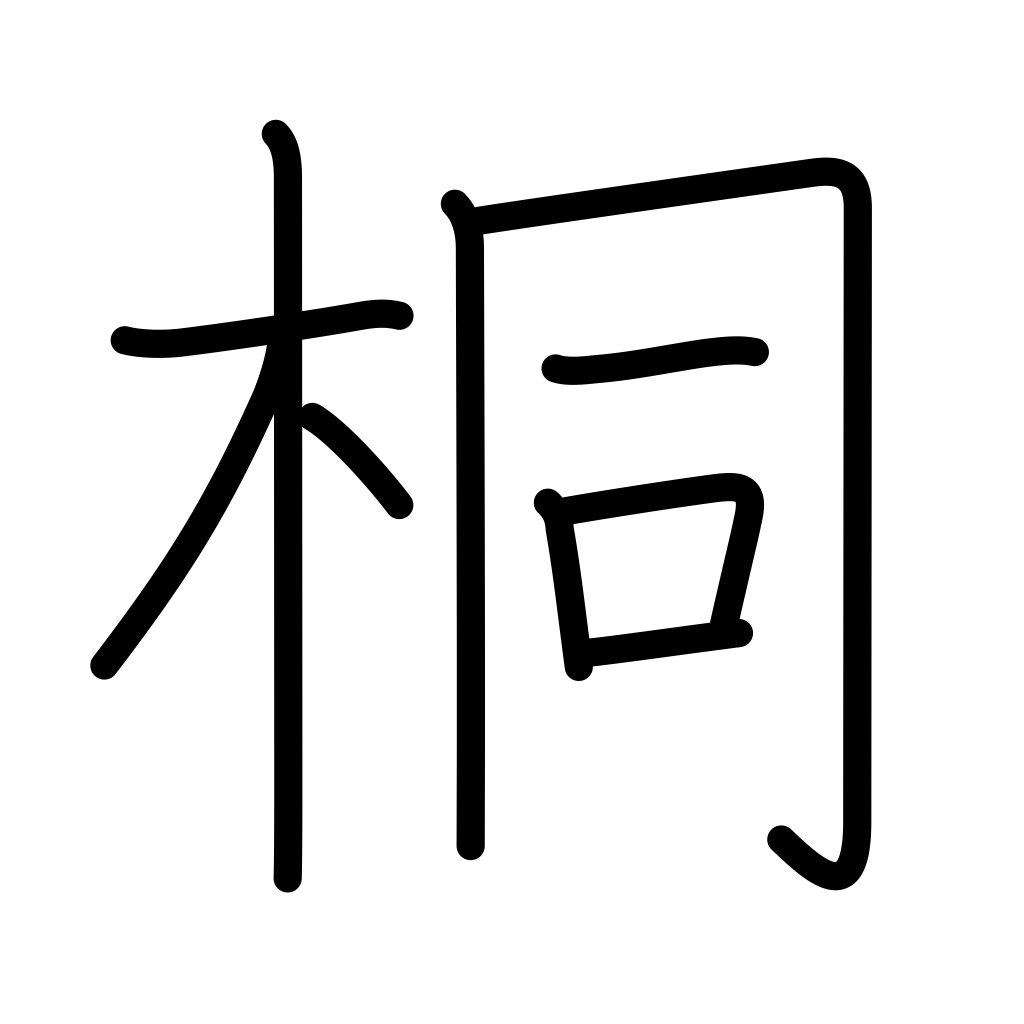
Meaning: paulownia